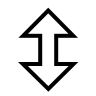
Cursor type: resize_ns
OS/theme: linux-notwaita
Variant: white